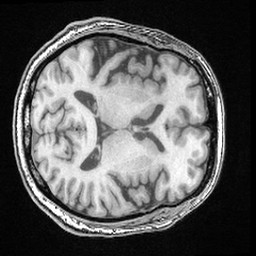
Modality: T1w
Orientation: axial
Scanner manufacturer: ge
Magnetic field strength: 3 T
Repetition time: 0.008572 s
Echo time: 0.003384 s